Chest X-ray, PA view. Patient: 49 years old, sex M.
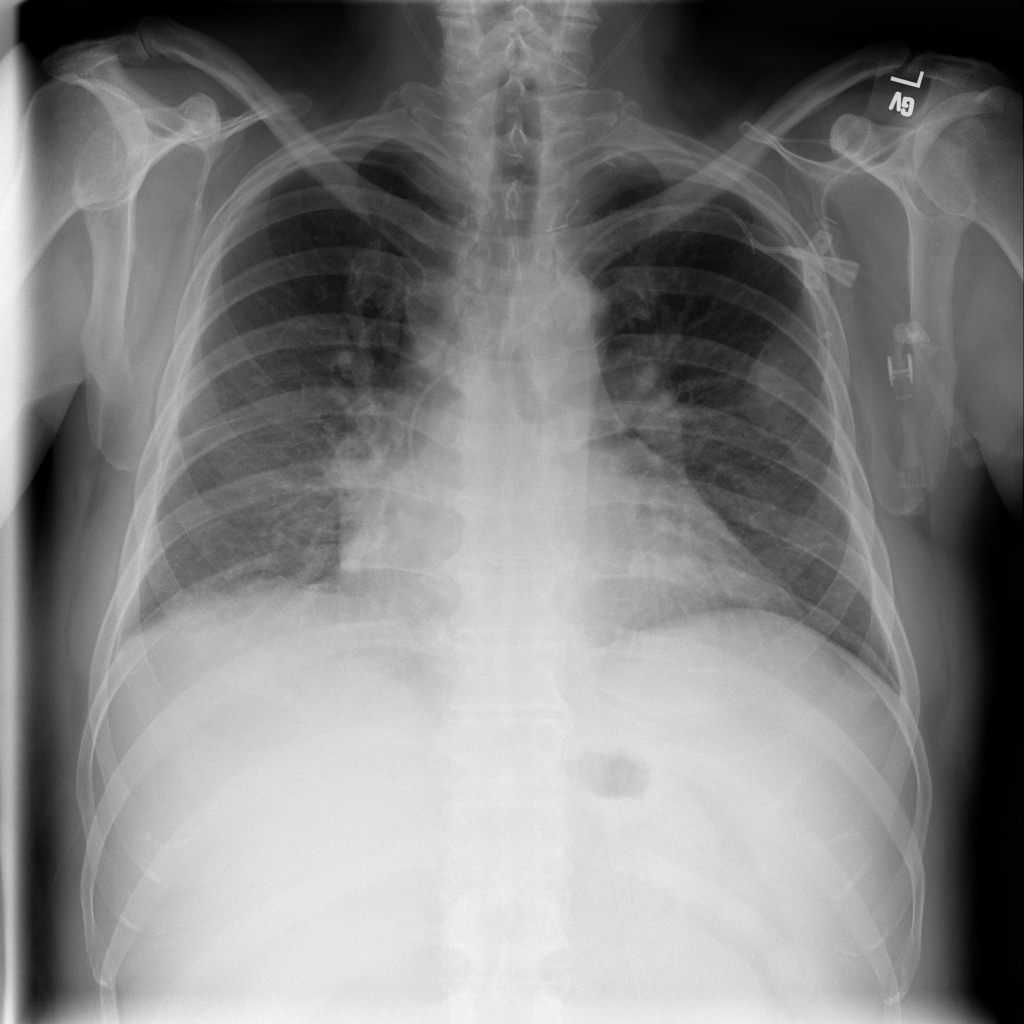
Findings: Edema, Mass